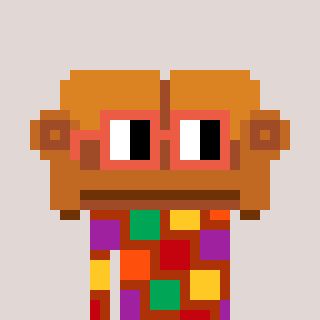
a pixel art character with square orange glasses, a couch-shaped head and a hotbrown-colored body on a warm background